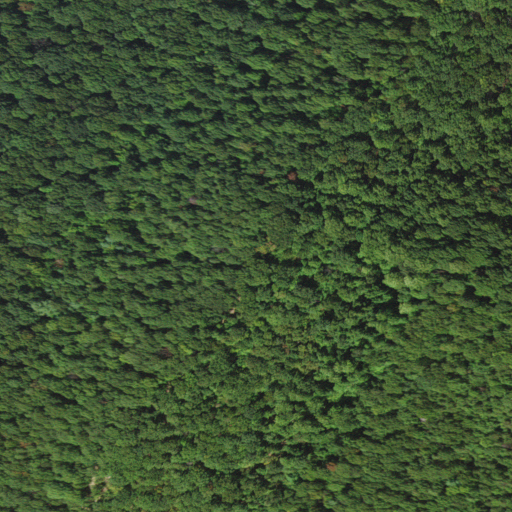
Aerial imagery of mountain in Virginia named Broadus Mountain containing deciduous forest and mixed forest